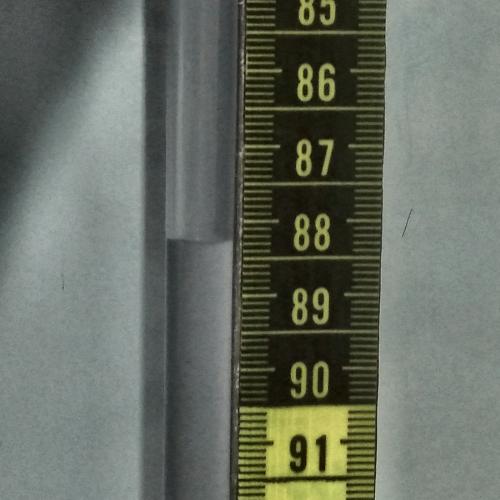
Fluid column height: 88.3 cm